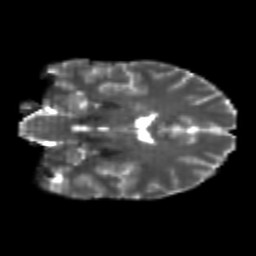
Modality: T2w
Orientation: coronal
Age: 26
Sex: male
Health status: healthy
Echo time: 0.074 s